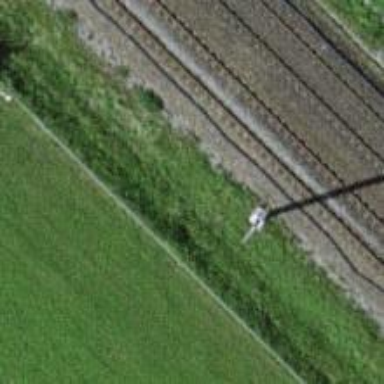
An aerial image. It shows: Power pole.